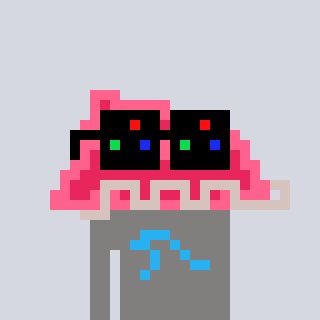
a pixel art character with square black sunglasses, a retainer-shaped head and a bluegrey-colored body on a cool background